Interaction volume radius: 5 \u00c5
Interaction volume height: 25 \u00c5
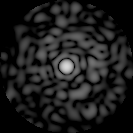
Disorder parameter: 0.8175